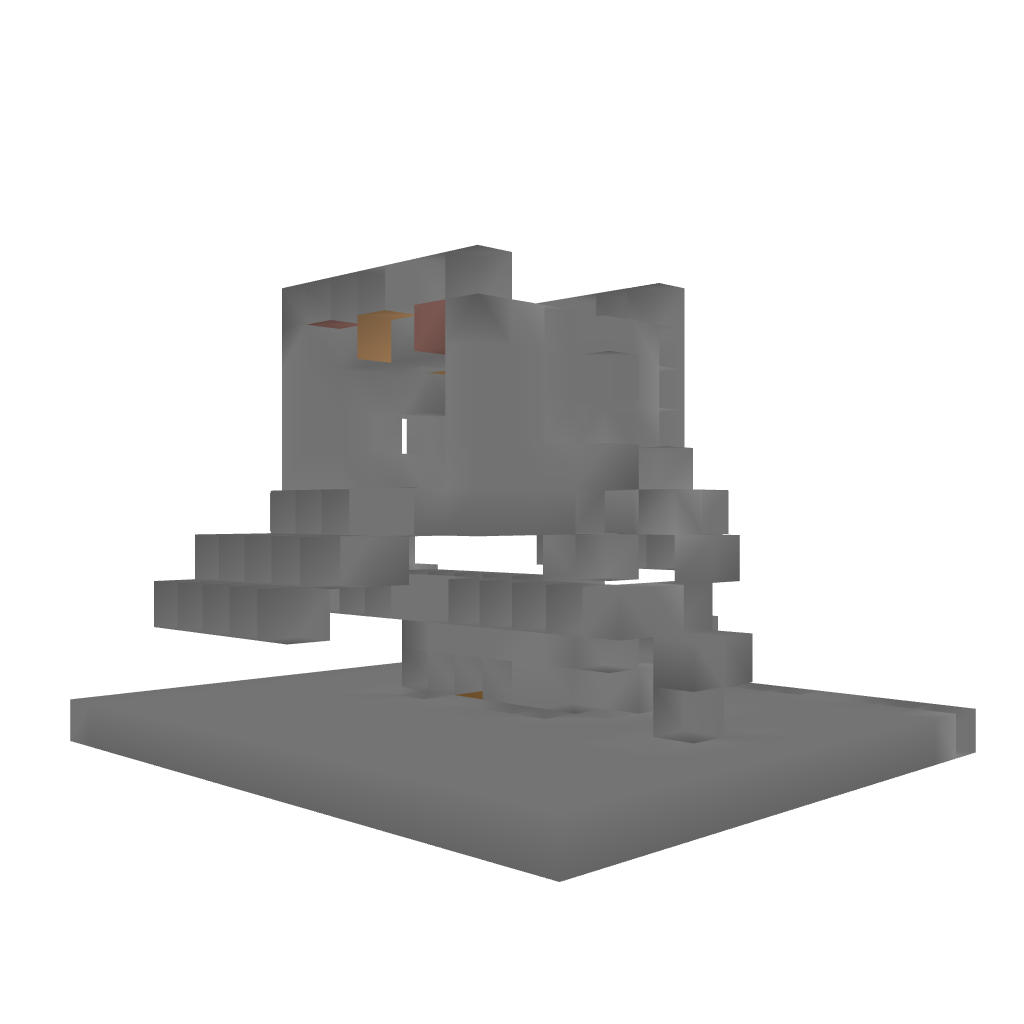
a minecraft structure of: System redstone door (5 by 3 pistons) bad low quality